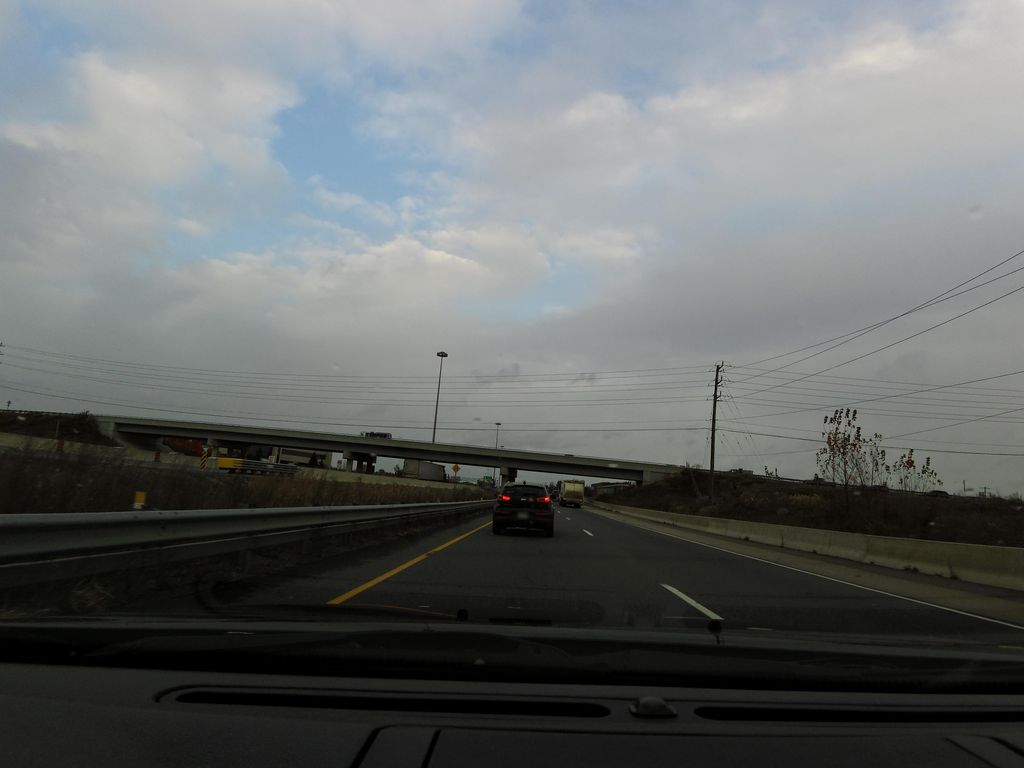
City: kitchener-waterloo